Interaction volume radius: 10 \u00c5
Interaction volume height: 10 \u00c5
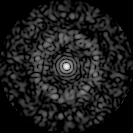
Disorder parameter: 0.8059